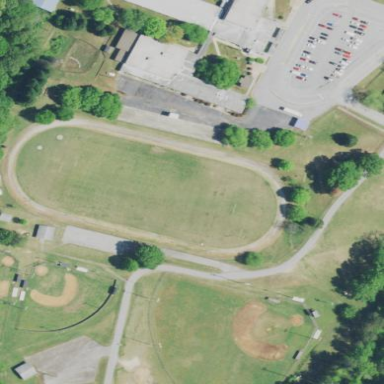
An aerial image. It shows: American football pitch for leisure and sport activities.